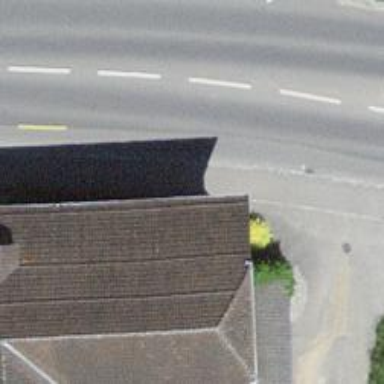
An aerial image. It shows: Bus stop with platform for public transport.